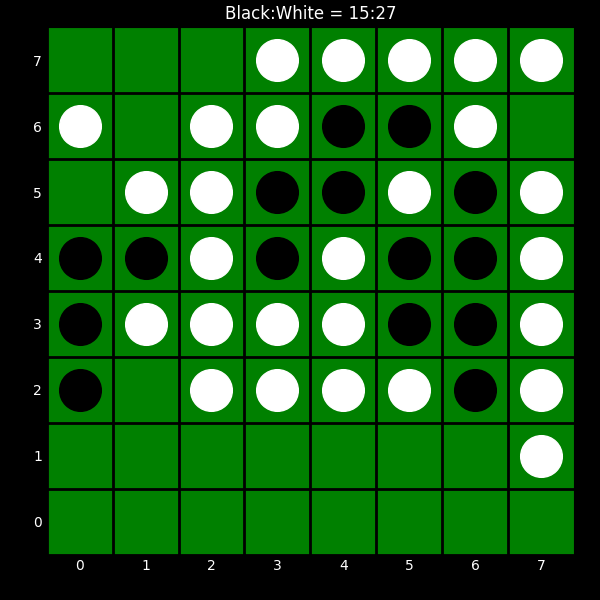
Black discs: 15
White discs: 27